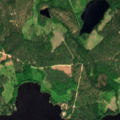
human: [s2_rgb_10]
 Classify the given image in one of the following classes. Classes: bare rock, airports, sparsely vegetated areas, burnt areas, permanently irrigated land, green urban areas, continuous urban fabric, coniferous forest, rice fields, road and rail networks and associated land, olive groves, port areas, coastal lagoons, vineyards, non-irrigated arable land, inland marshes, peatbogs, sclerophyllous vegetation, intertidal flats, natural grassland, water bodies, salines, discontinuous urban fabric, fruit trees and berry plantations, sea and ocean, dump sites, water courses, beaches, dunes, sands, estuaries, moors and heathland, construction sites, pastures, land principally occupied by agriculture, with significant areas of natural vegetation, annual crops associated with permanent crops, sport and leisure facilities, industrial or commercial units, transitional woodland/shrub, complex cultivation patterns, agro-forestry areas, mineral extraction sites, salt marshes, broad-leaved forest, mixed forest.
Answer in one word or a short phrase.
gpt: coniferous forest, transitional woodland/shrub, water bodies